Question: in my current project ,i have a form which contains 2 command buttons named COPY and Cancel
if i click COPY button it is copying 3000 files from source directory to a destination directory ,at the same time if click the Cancel Button , it should cancel the copy and exit the form. is there any way to do so?
i applied the solution but got errors. i have the following code
'''
using System;
using System.Collections.Generic;
using System.ComponentModel;
using System.Data;
using System.Drawing;
using System.Linq;
using System.Text;
using System.Threading.Tasks;
using System.Windows.Forms;
using System.Threading;
namespace WindowsFormsApplication8
{
public partial class Form1 : Form
{
private volatile bool _continue = false;
public Form1()
{
InitializeComponent();
}
private void button1_Click(object sender, EventArgs e)
{
_continue = true;
System.Threading.ThreadStart ts = new ThreadStart(print_number);
System.Threading.Thread t = new Thread(ts);
t.Start();
}
private void print_number()
{
for (int i = 1; i <= 10000; i++)
{
textBox1.Text = Convert.ToString(i);
if (_continue == false)
{
return;
}
//Thread.Sleep(2000);
}
}
private void button2_Click(object sender, EventArgs e)
{
_continue = false;
Close();
}
}
}
'''

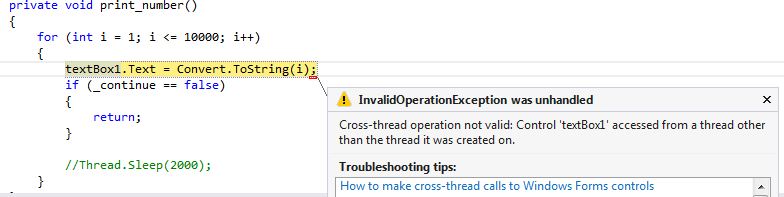
Answer: Example:
'''
private volatile bool _continue = false;
private void CopyClicked(Object sender, EventArgs e)
{
_continue = true;
System.Threading.ThreadStart ts = new ThreadStart(CopyFiles);
System.Threading.Thread t = new Thread(ts);
t.Start();
}
private void CopyFiles(){
List<String> list = GetFileNames();
foreach( String f in list )
{
if ( _continue == false )
{
return;
}
CopyFile(s); //examples...
}
}
private void CancelClicked(Object sender, EventArgs e)
{
_continue = false;
Close();
}
'''